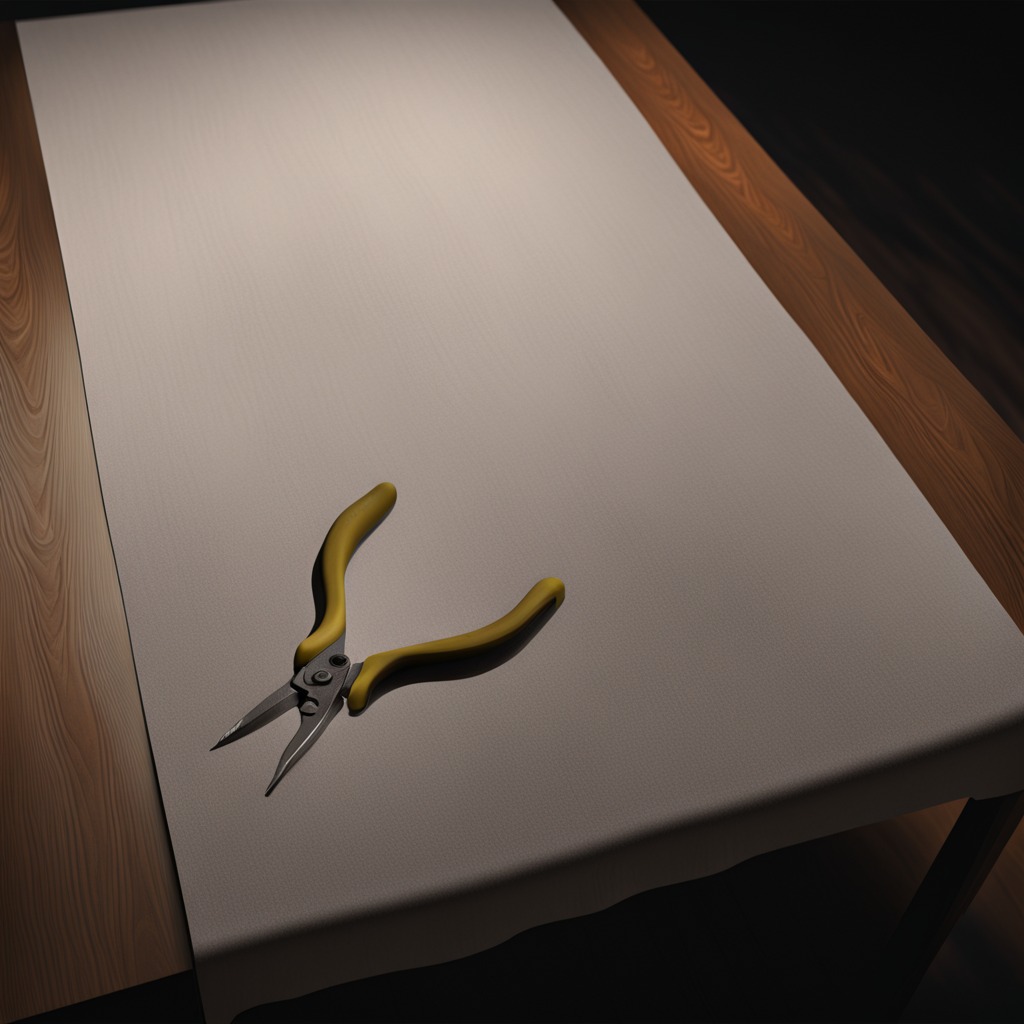
A plier is lying on the wooden table.